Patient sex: F
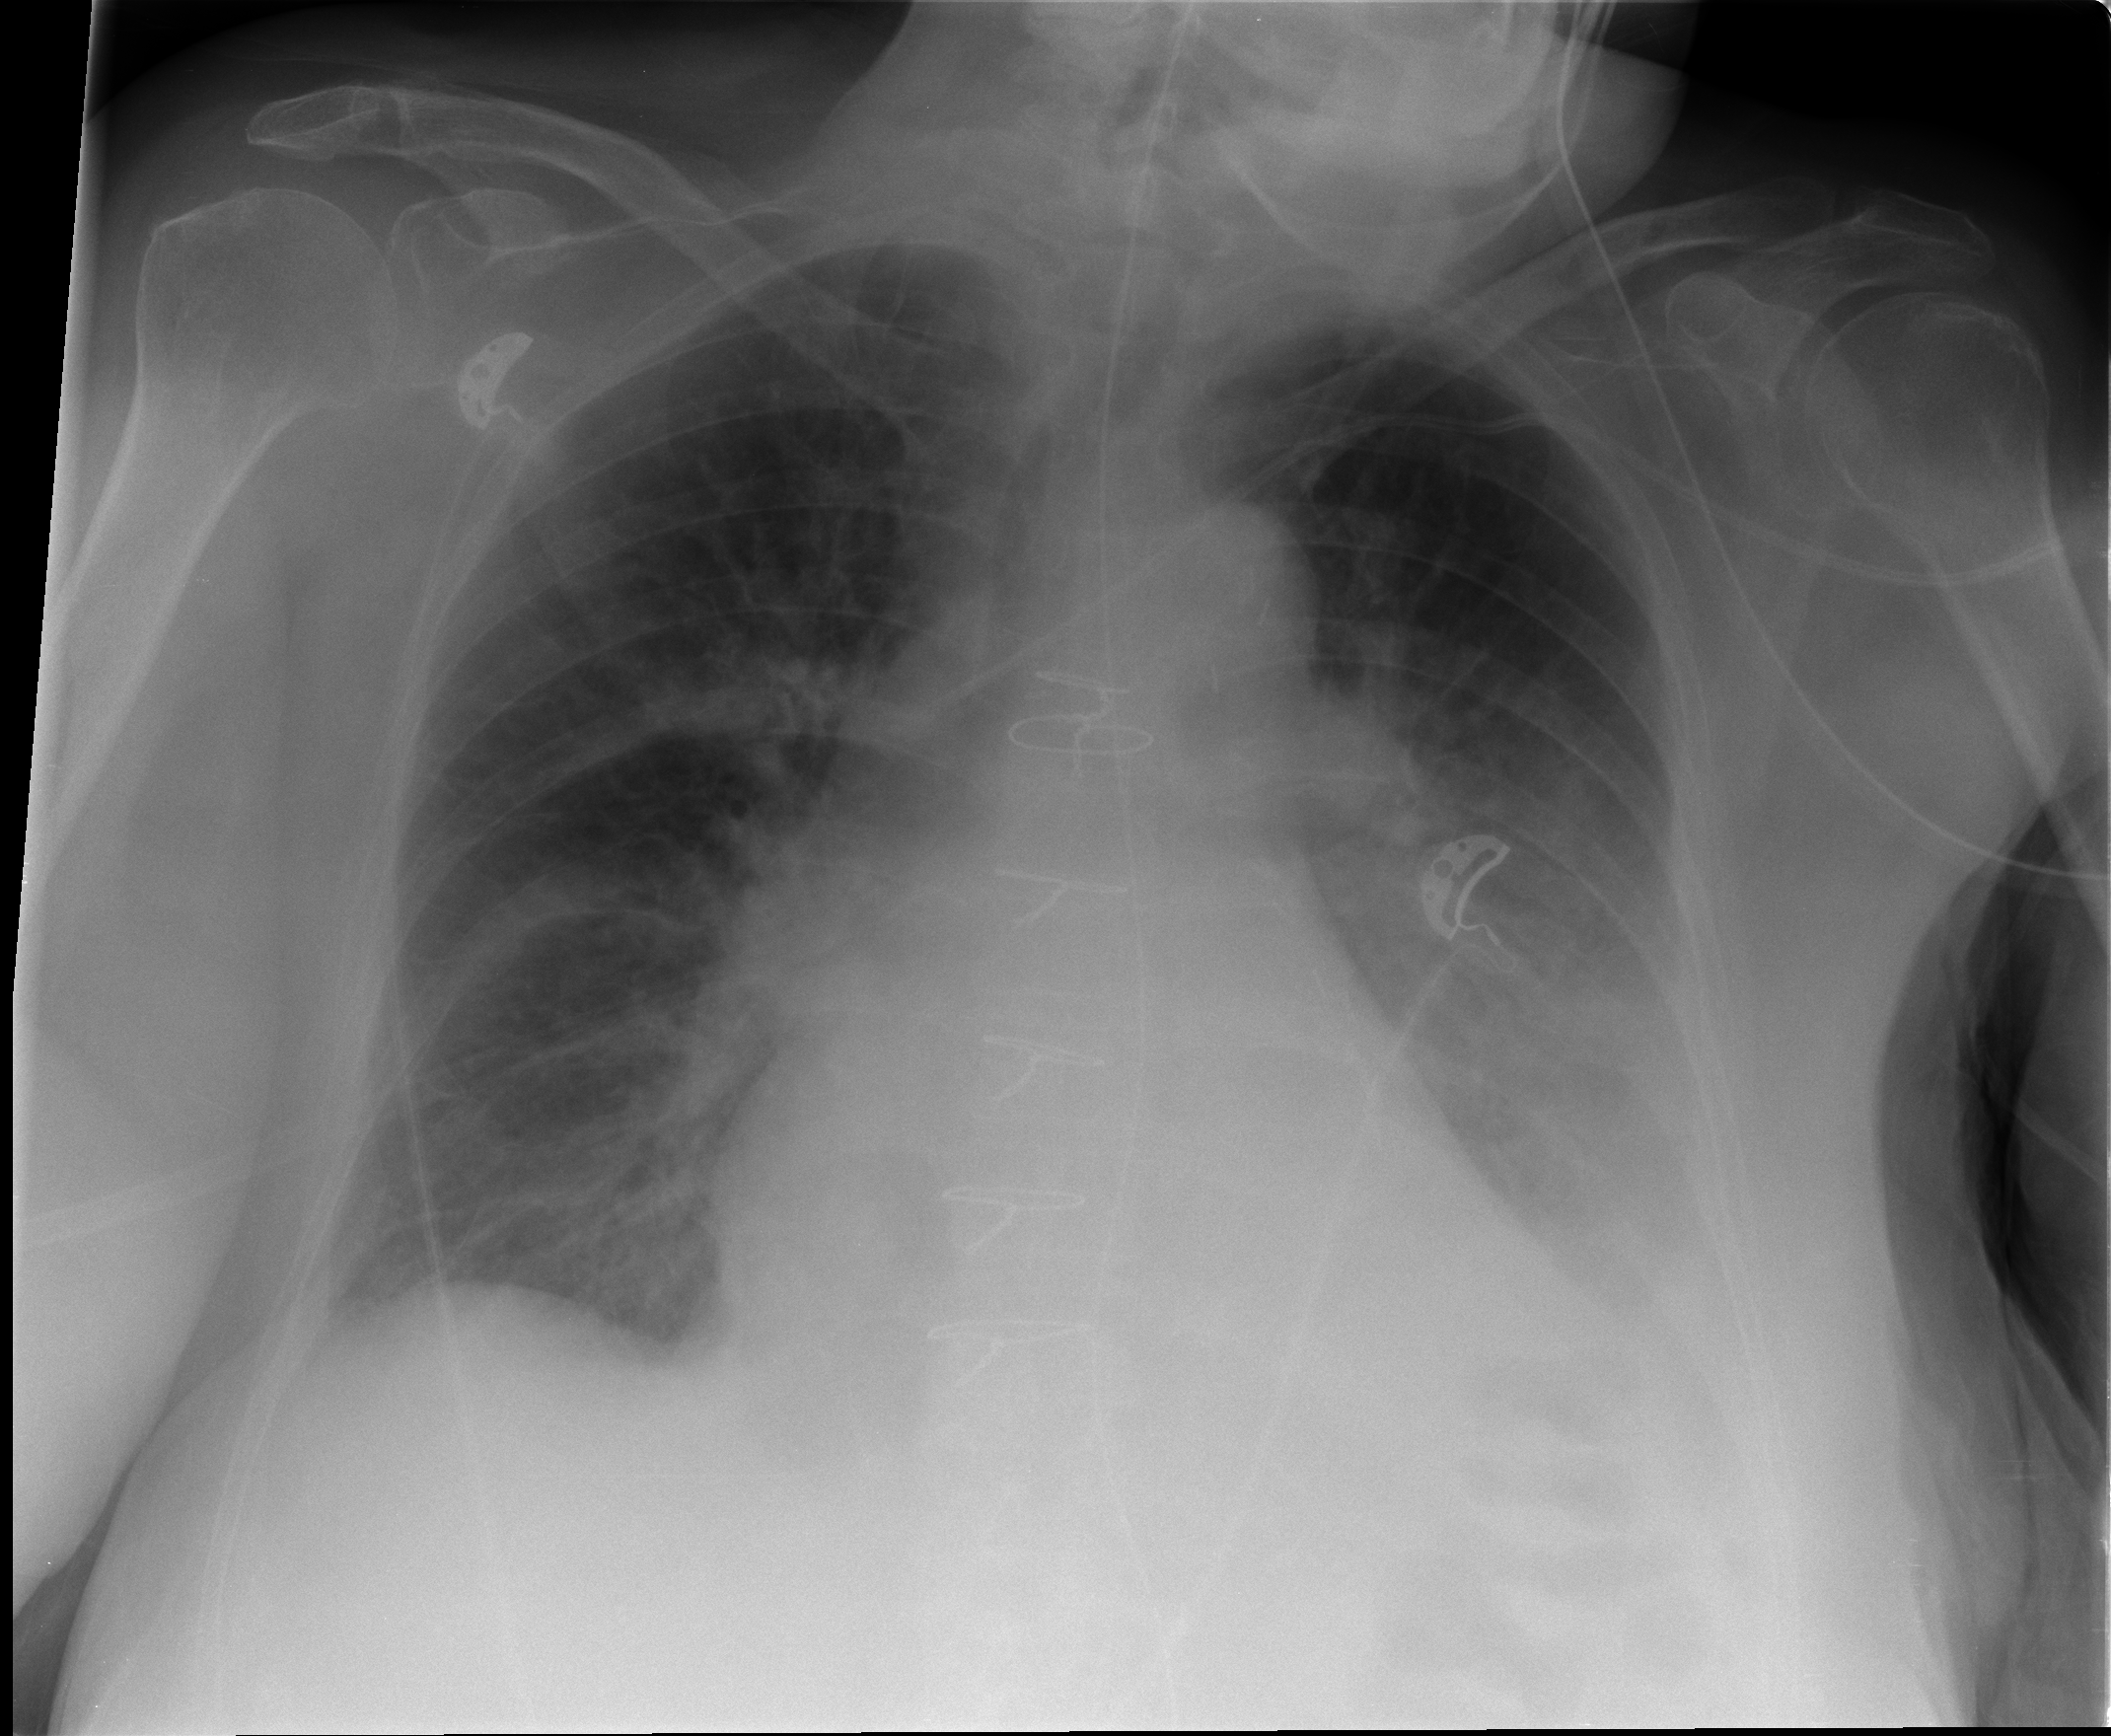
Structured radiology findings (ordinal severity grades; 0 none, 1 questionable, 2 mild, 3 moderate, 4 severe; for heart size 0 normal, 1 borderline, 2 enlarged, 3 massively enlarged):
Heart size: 0
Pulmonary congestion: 0
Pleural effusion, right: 0
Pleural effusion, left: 2
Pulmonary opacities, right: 1
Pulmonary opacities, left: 2
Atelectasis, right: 1
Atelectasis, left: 2